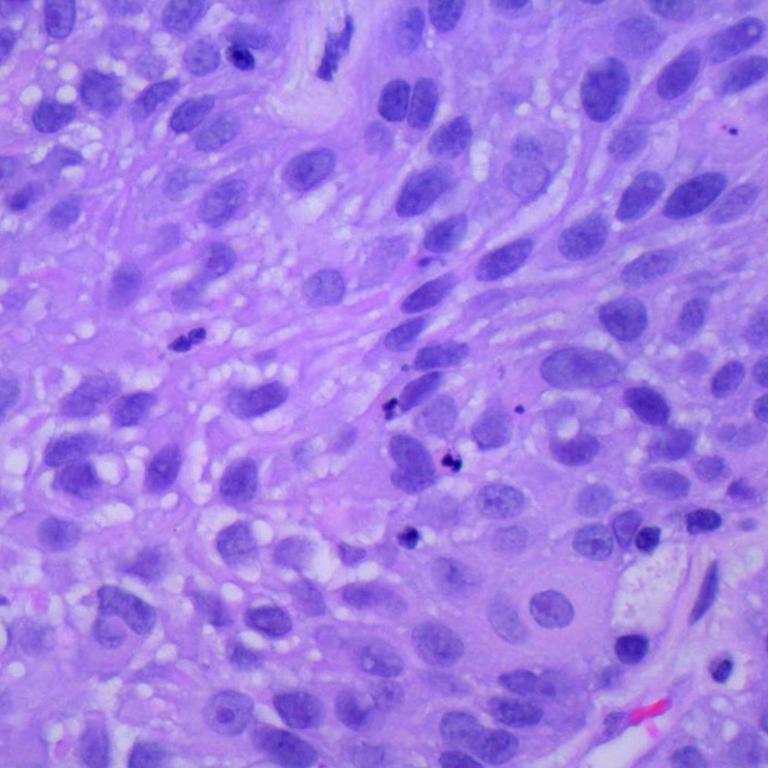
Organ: lung
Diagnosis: squamous carcinomas